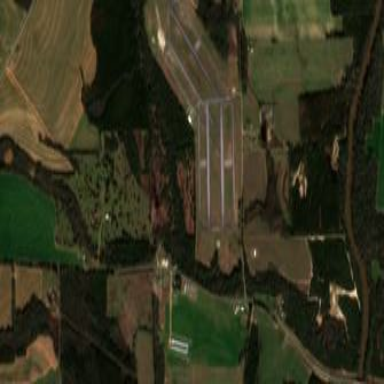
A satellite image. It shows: Military airfield used as heliport.